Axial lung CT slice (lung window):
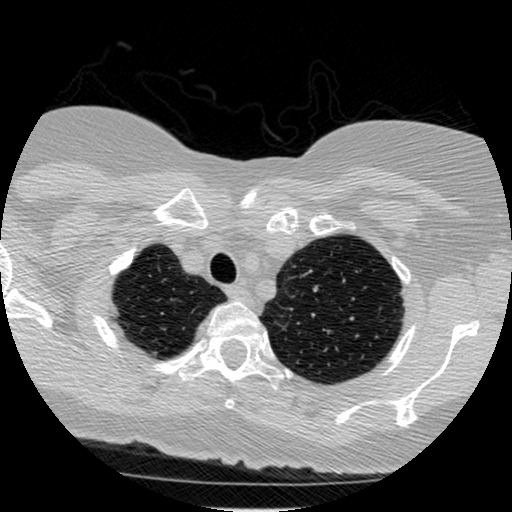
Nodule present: no